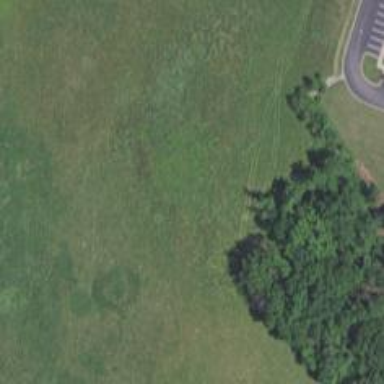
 specifically designed for the sport of disc golf."